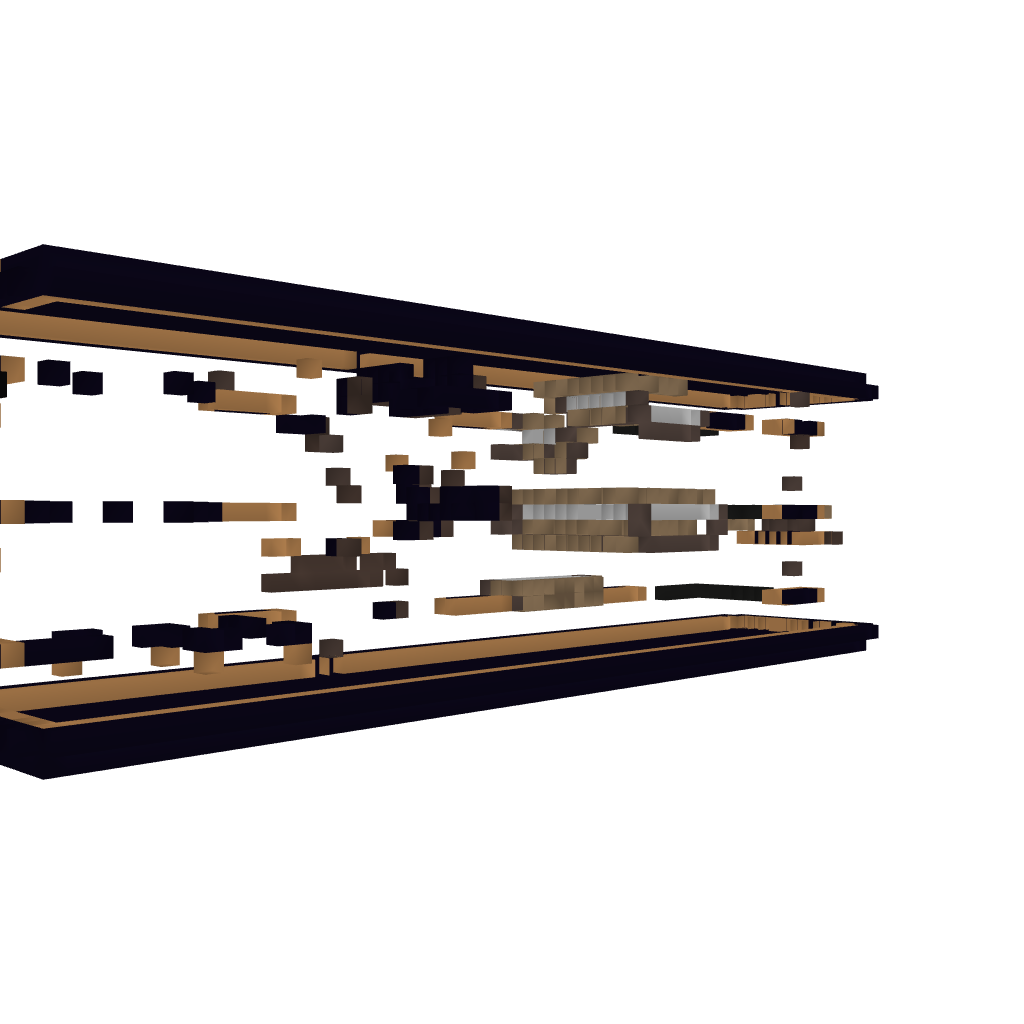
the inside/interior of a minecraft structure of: Small Parkour Challenge